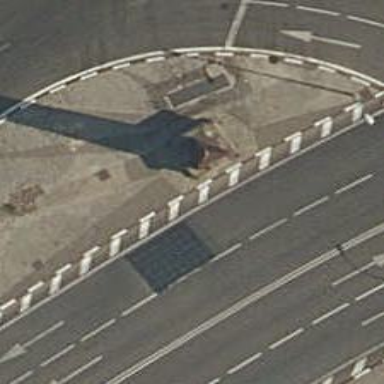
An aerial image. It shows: Historic obelisk memorial.